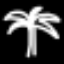
Label: palm tree